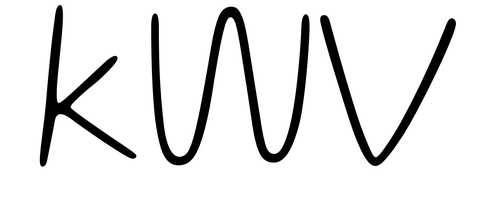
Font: Gluten_Thin